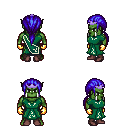
a pixel art fantasy rpg character, male body template, orc, green skin, sash dress, magenta pants, blue ponytail hairstyle, purple tiara, gold gloves, maroon shoes, four views (front, back, left, right), 2x2 character sprite sheet, small pixel art, hard edges, no anti-aliasing